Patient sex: F
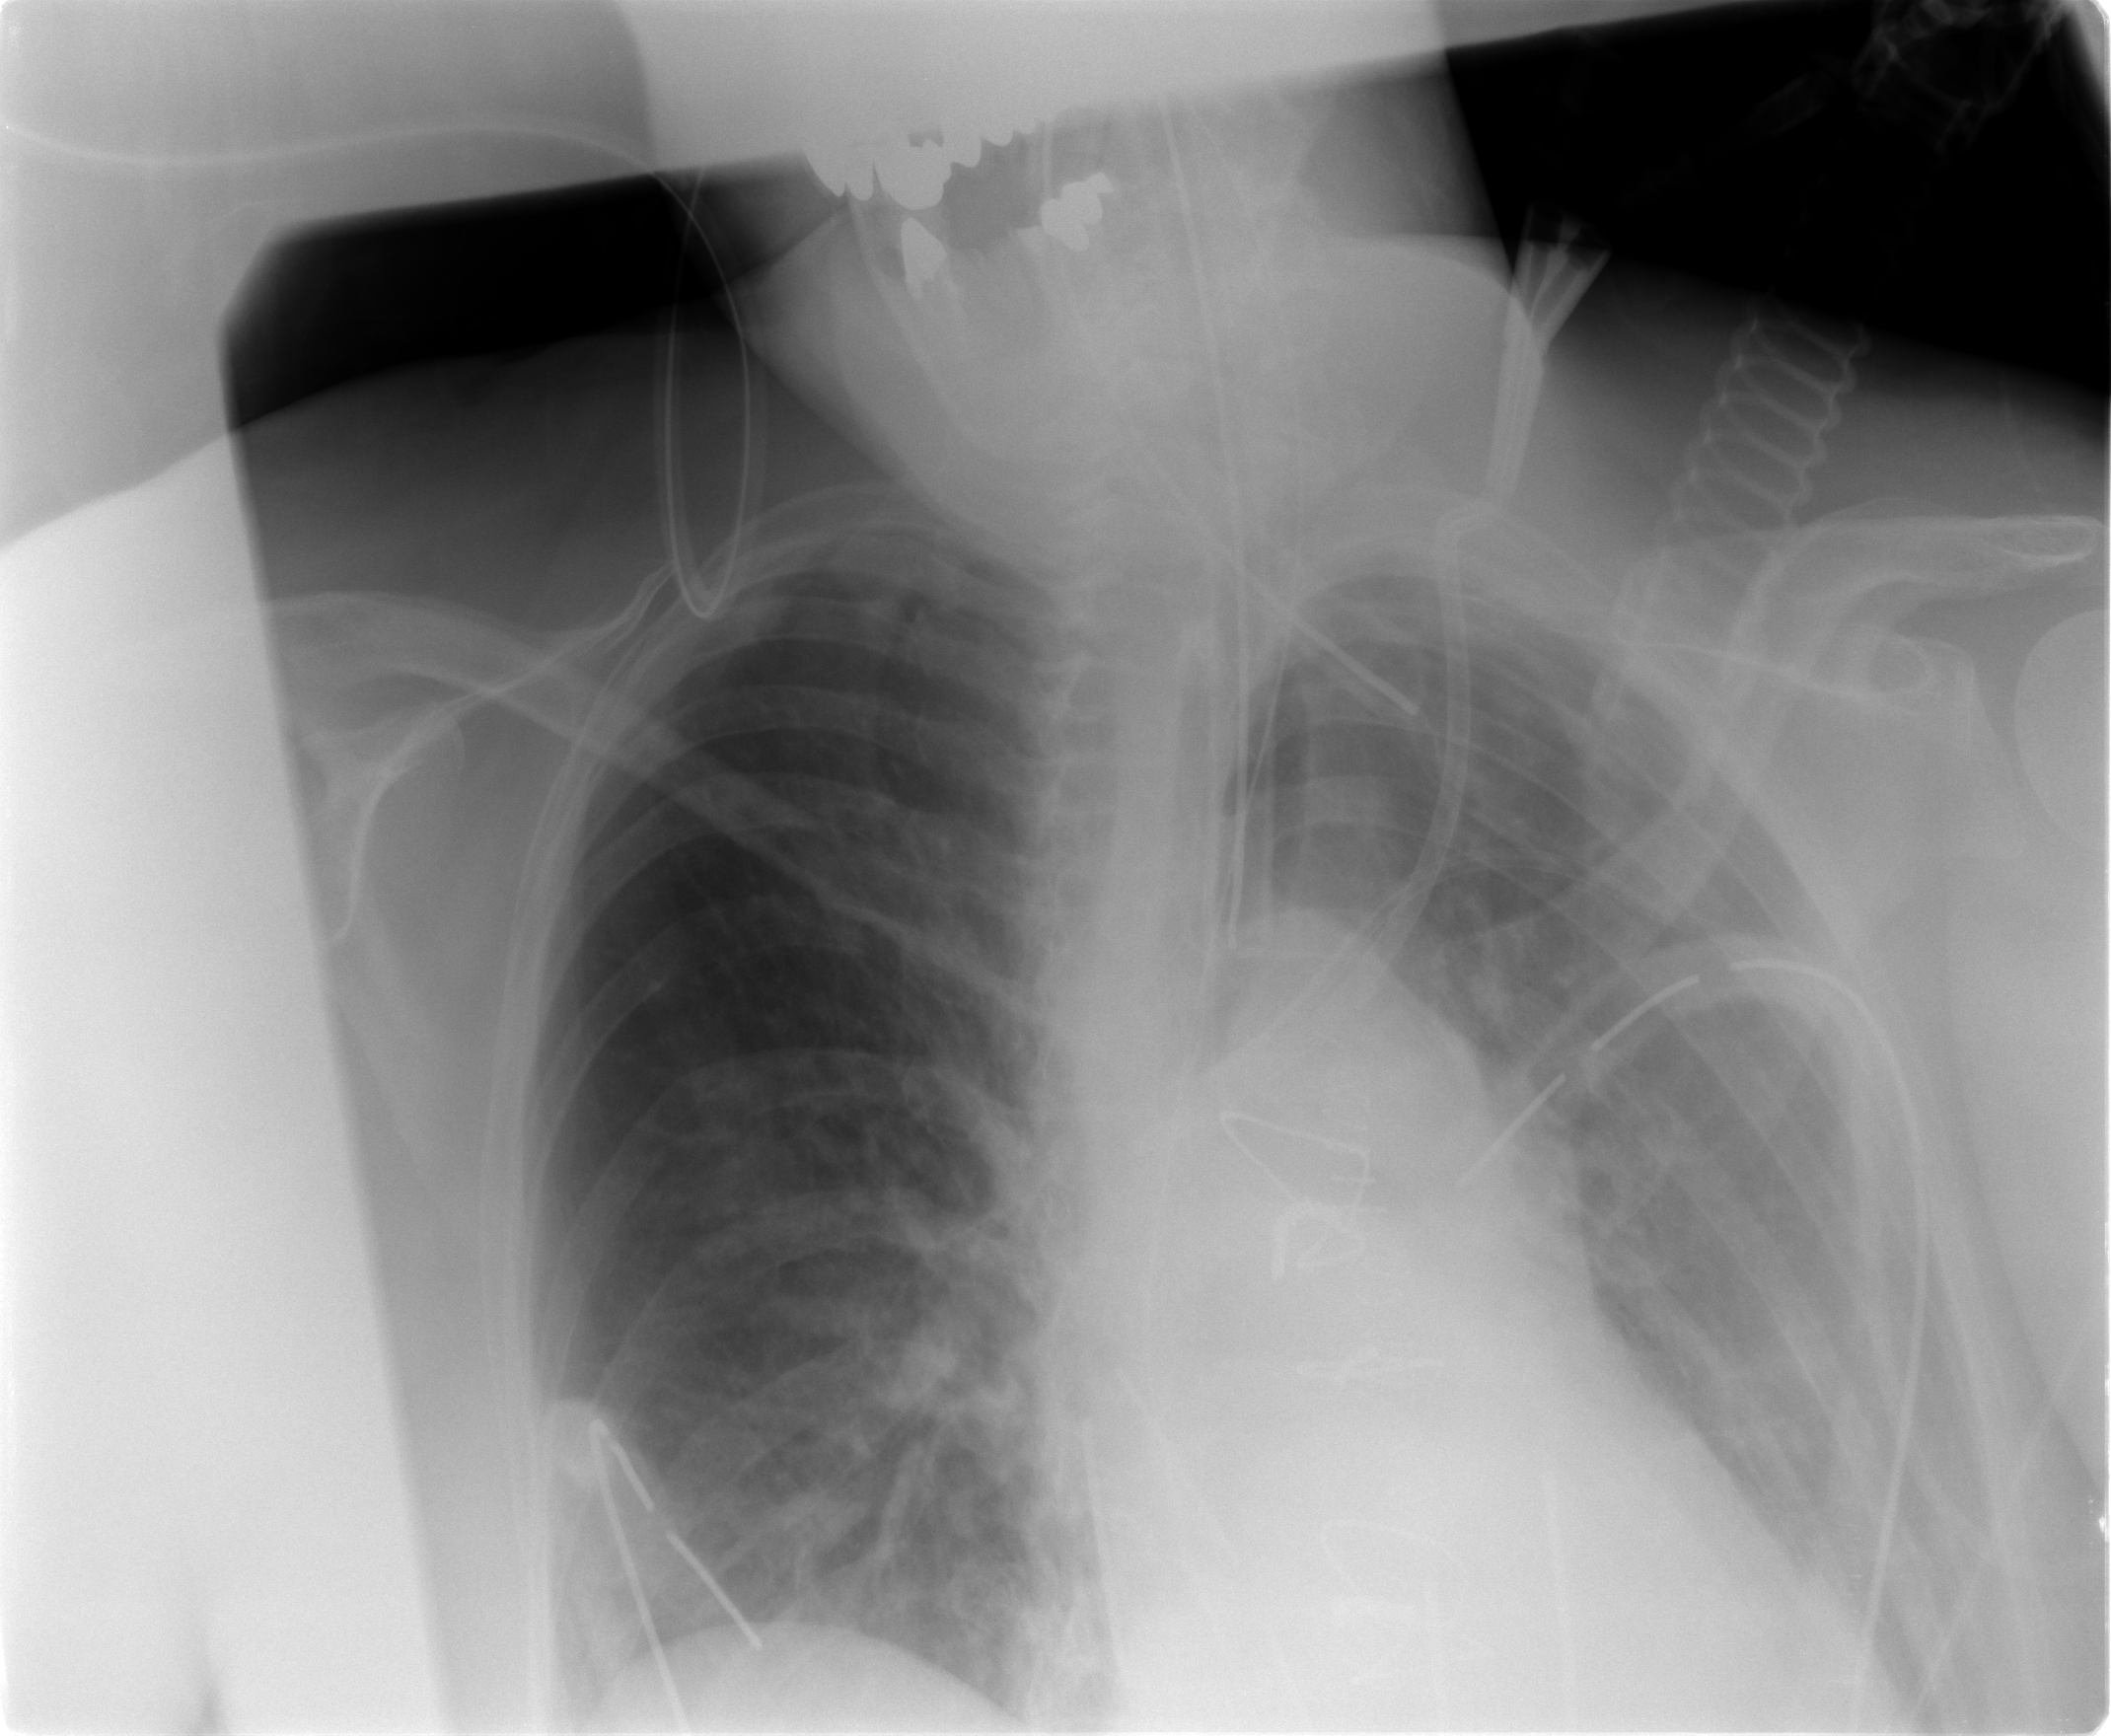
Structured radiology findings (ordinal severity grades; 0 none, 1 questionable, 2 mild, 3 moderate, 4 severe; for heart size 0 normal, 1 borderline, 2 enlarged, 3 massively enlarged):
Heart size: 1
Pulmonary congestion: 2
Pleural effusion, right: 0
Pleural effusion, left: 0
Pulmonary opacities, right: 2
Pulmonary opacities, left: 2
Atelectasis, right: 2
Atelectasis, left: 2